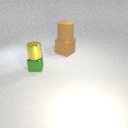
small green metal cube below small yellow metal cylinder